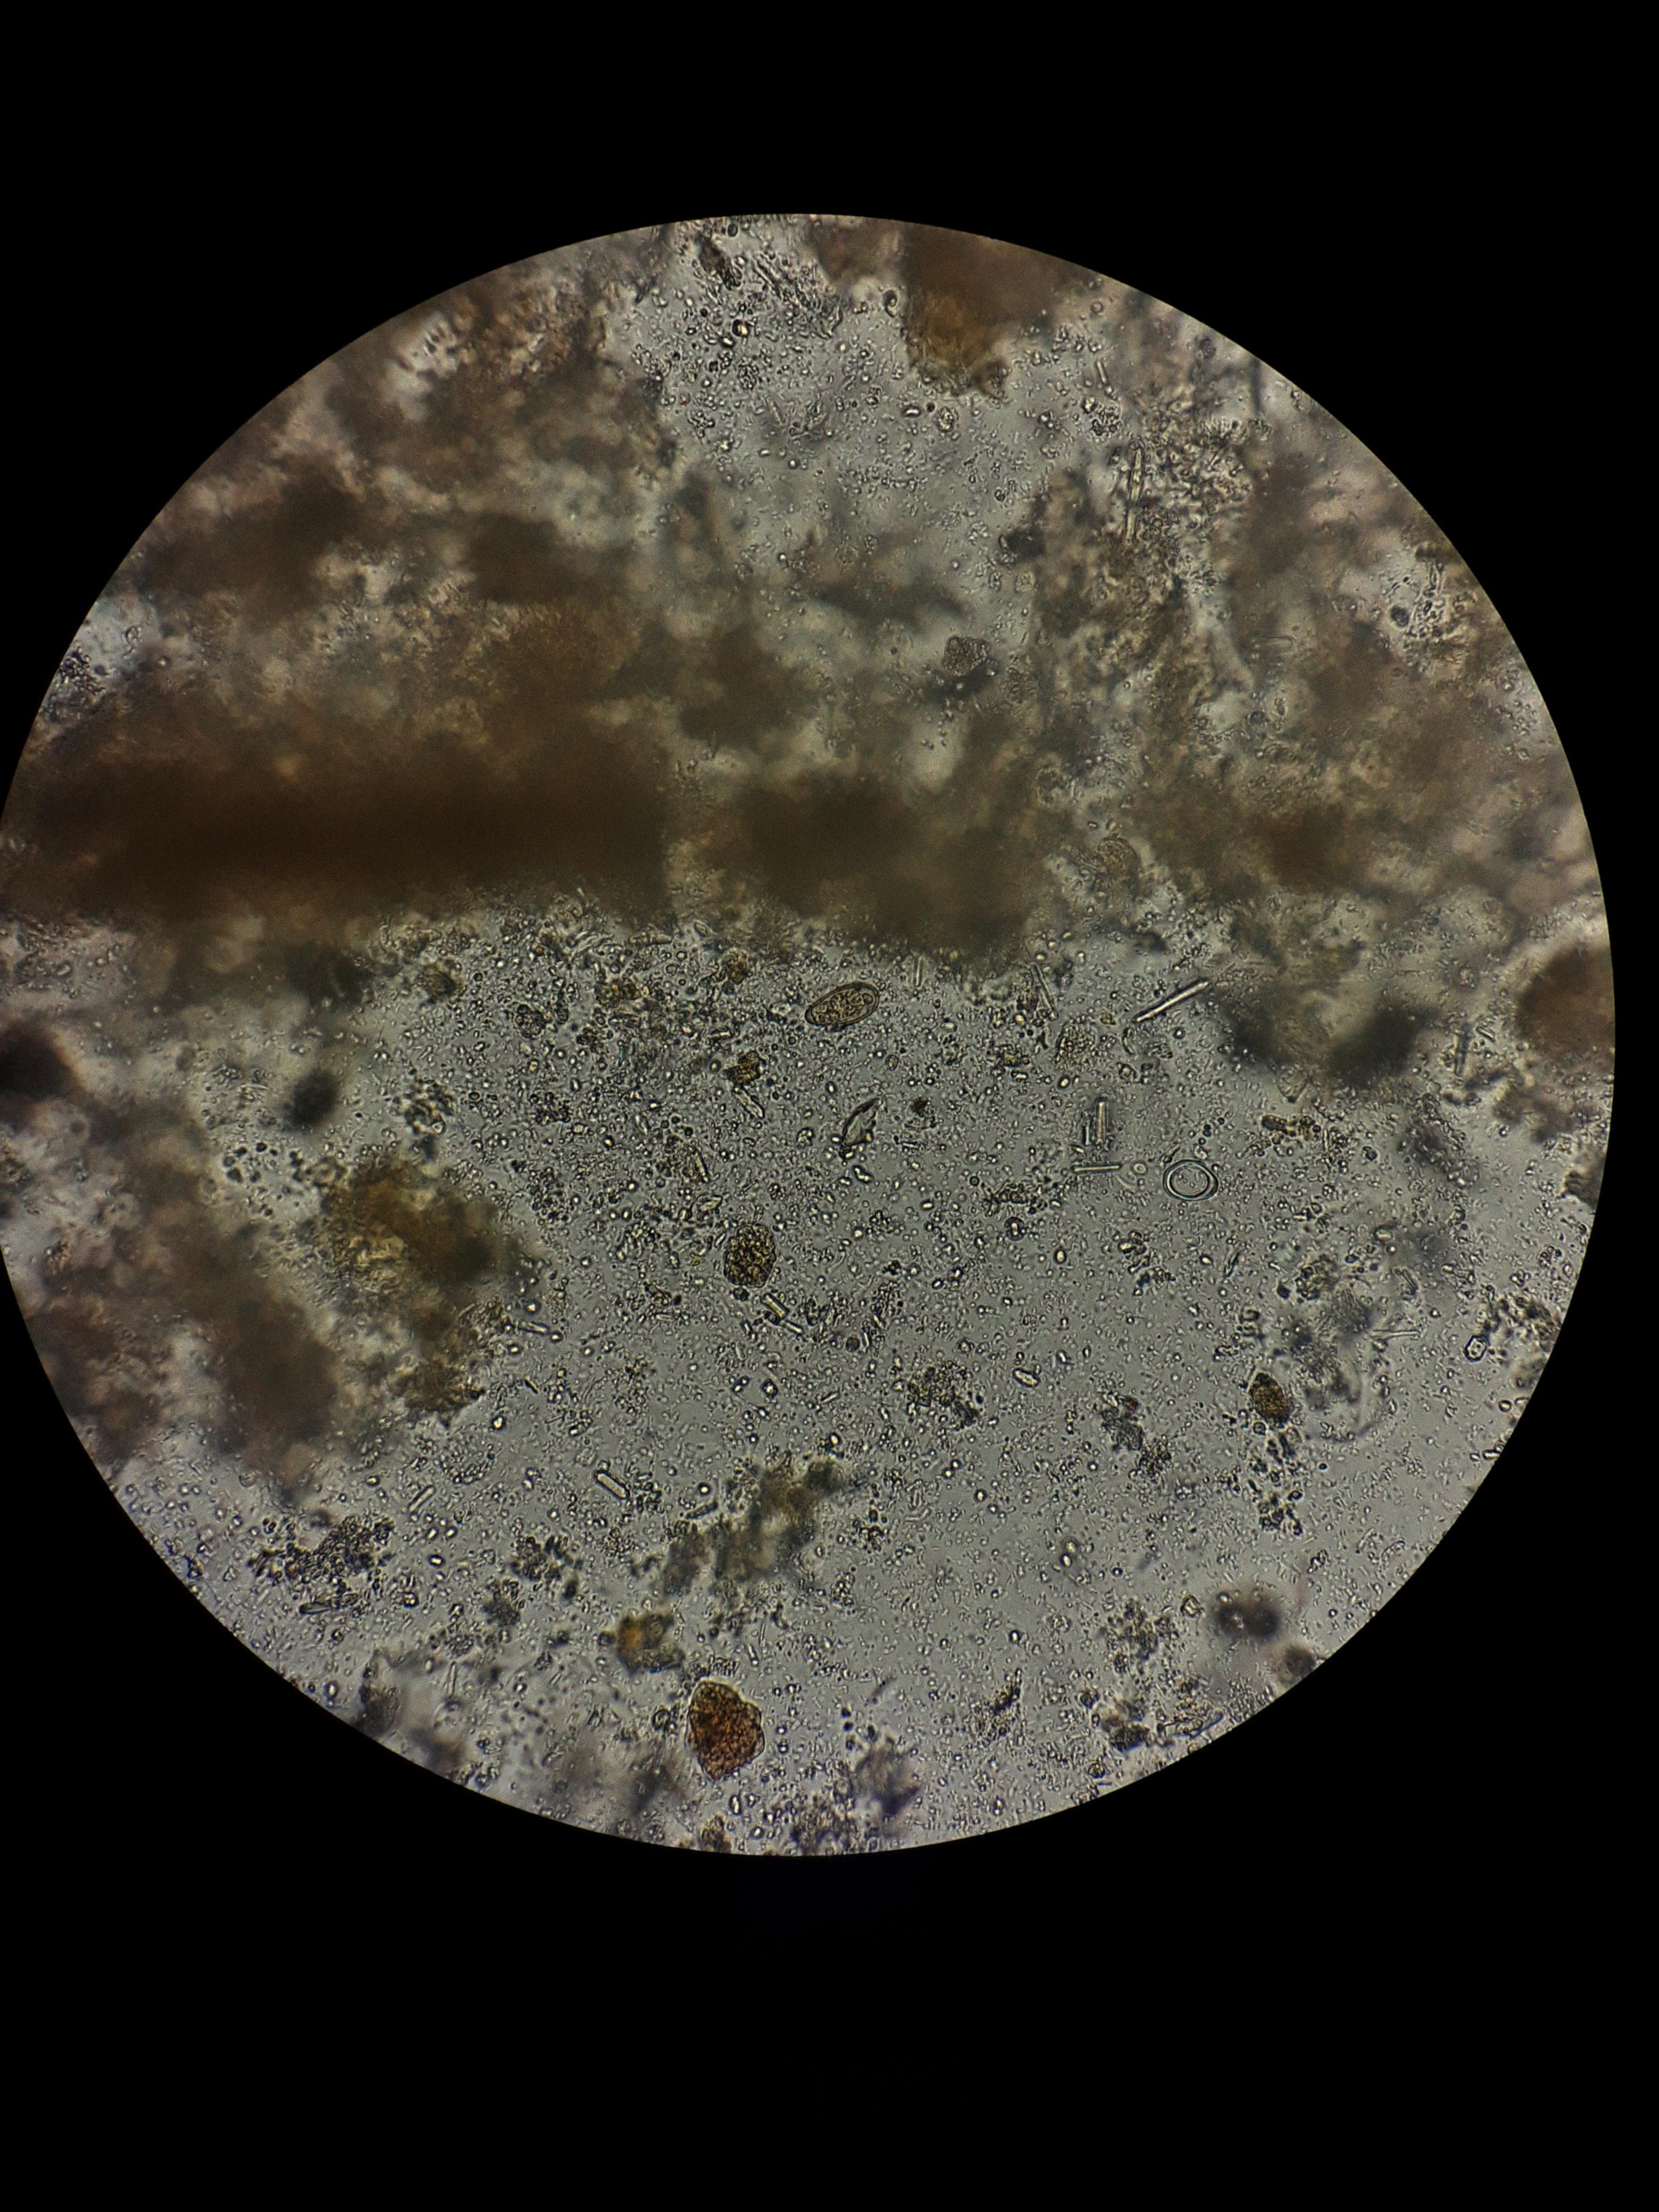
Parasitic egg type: Opisthorchis viverrine